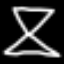
Label: hourglass